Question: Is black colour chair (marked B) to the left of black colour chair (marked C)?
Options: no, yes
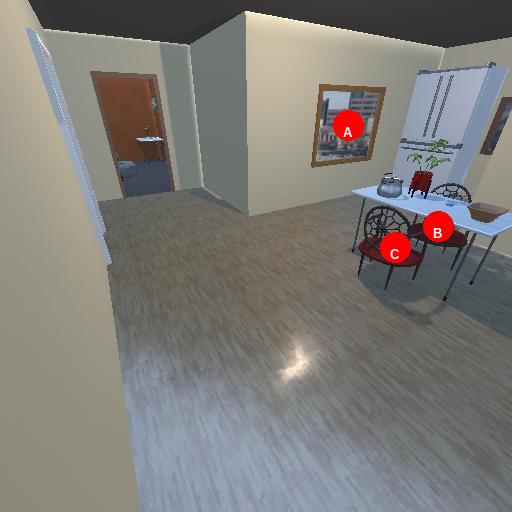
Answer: no